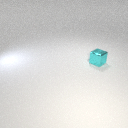
small cyan metal cube